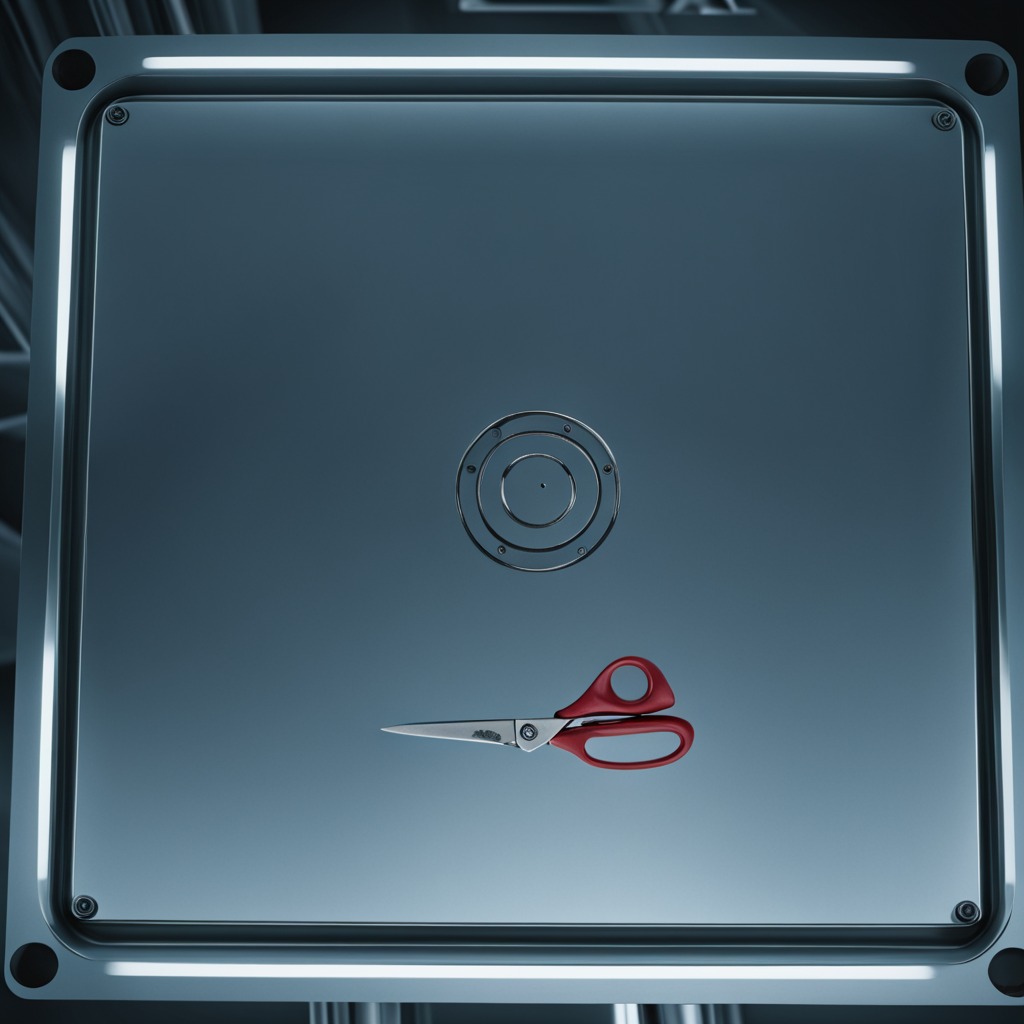
A scissor lies on the metal table in the machine shop under fluorescent lights.